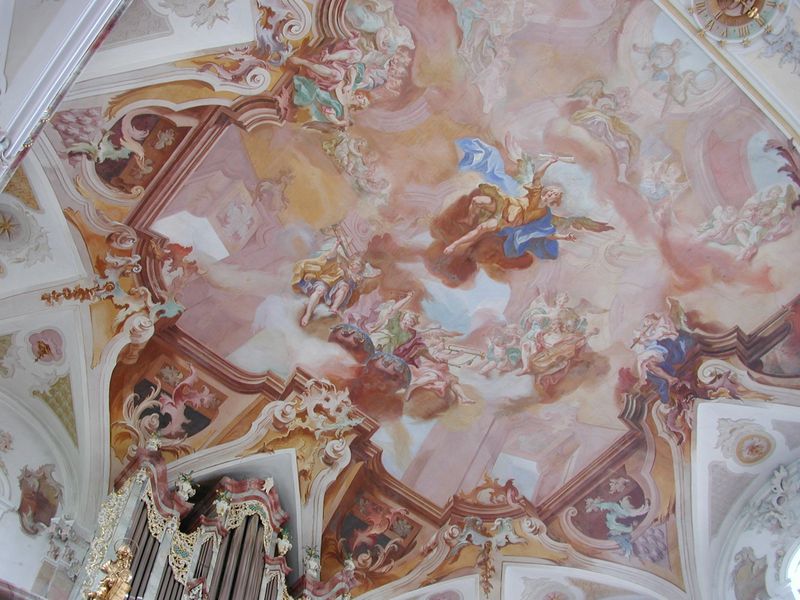
Titel: Deckenfresken
Künstler: Gottfried Bernhard Göz
Standort: Birnau am Bodensee, Wallfahrtskirche (EU - D - BW)
Schlagwörter: blau, flügel, gemälde, wolken, gelb, grün, rot, barock, kirche, decke, rosa, engel, farbe, kuppel, wandmalerei, uhr, pastellfarben, stuck, dom, orgel, spitzbogen, götter, kapelle, schriftrolle, deckengemälde, fresko, illusion, sakralbau, michael, deckenmalerei, biblel, trompe l'oeil, pozzo, arm emporrecken